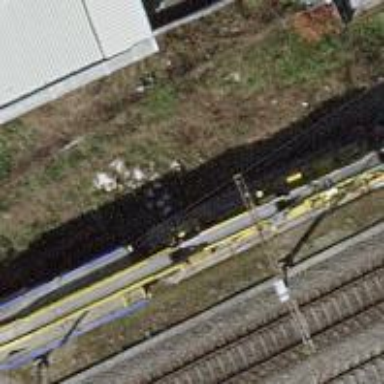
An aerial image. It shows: Catenary mast for power lines.